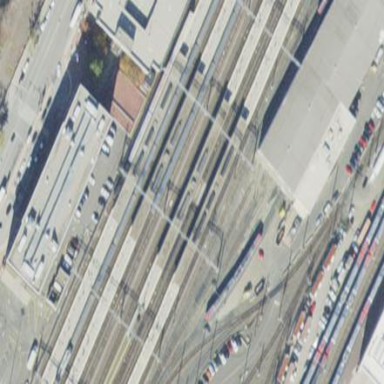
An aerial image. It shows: Platform for public transport and railway services.